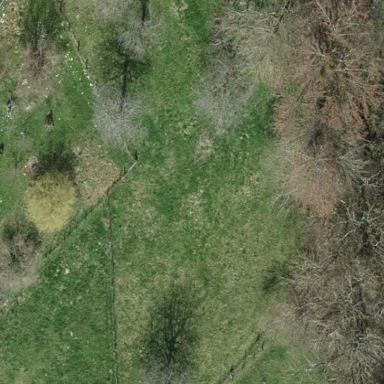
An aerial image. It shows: Beautiful meadow.